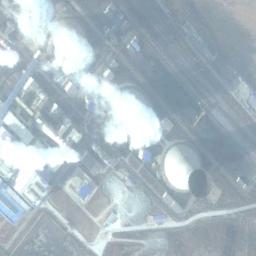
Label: thermal_power_station